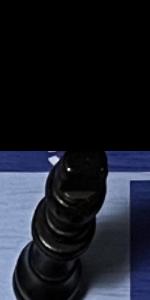
Label: King_Black